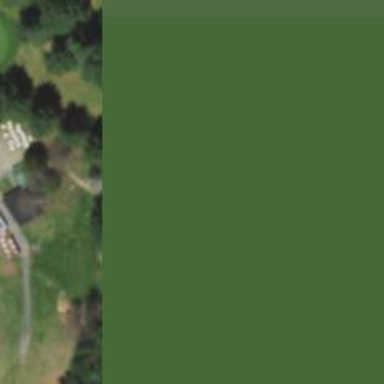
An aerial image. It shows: Golf tee.